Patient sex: M
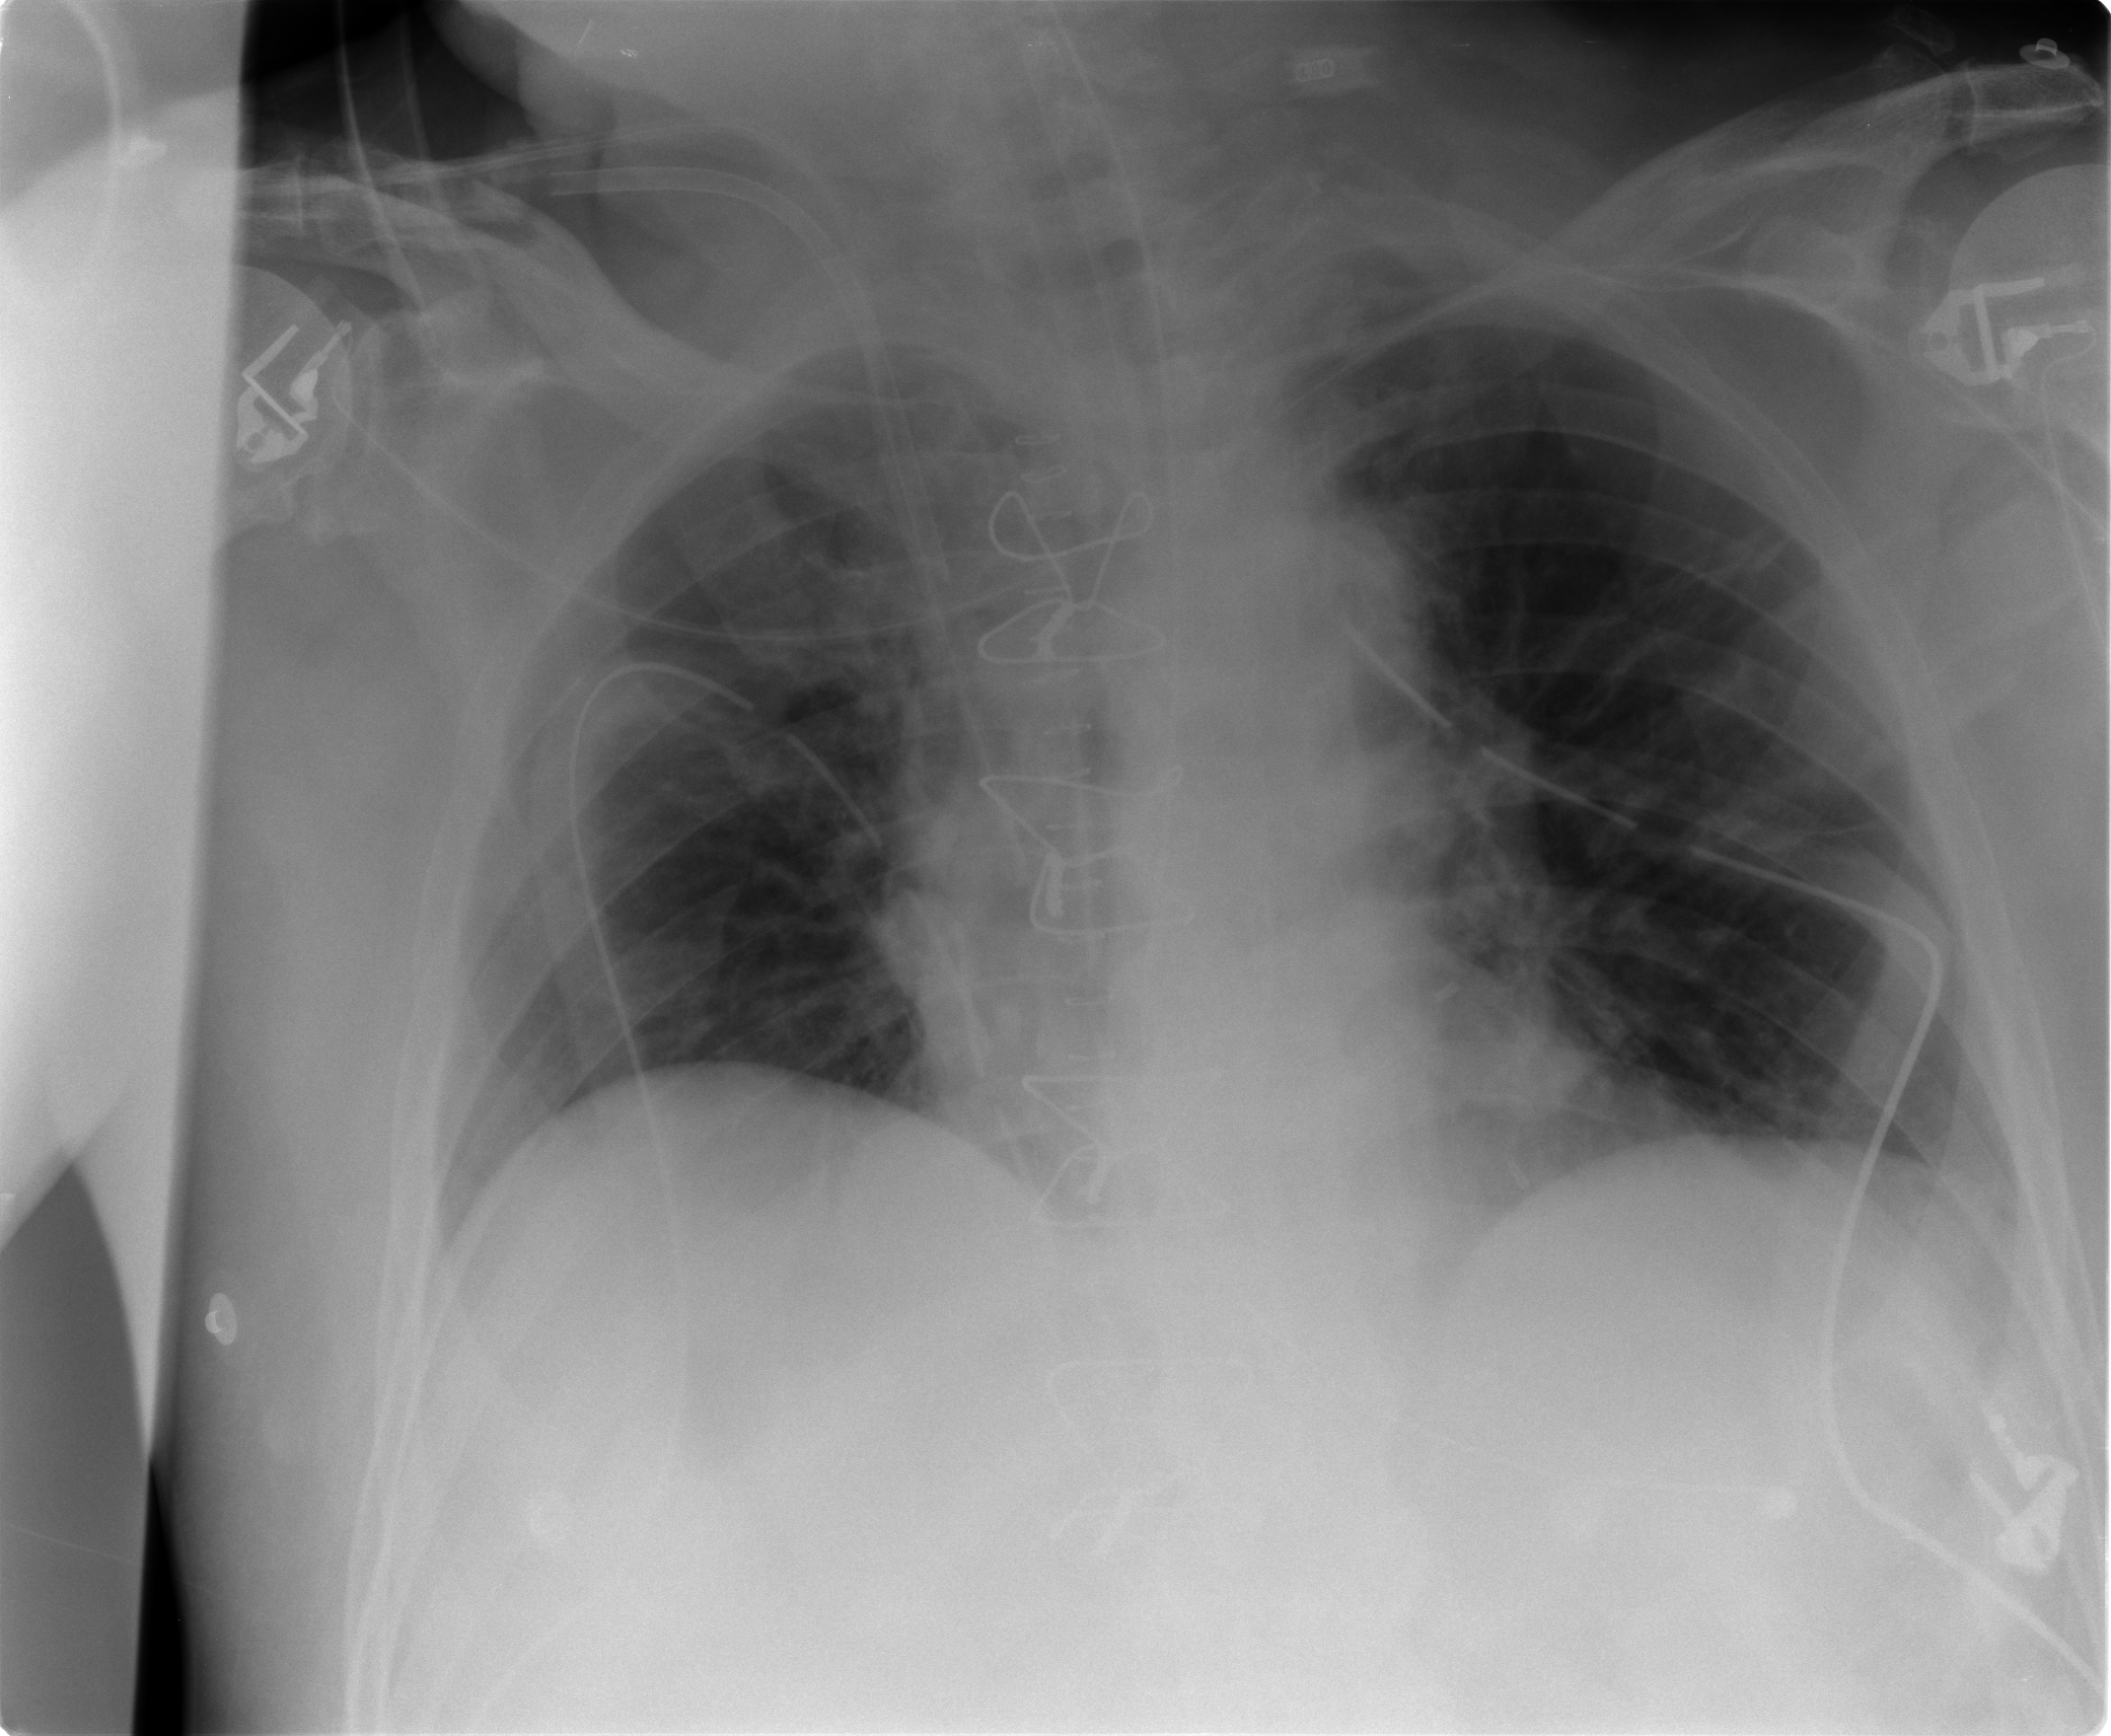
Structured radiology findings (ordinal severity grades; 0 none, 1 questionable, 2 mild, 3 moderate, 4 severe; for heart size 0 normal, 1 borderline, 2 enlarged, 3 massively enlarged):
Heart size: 0
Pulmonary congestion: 2
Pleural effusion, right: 0
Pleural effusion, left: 0
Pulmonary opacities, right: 0
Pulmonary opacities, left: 0
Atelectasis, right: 2
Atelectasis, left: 2